Question: I am having some issues connection to an oracle DB using MS Access.
If I use SQL Developer to connect to the Oracle DB I see pretty much every table and view in the DB however when I connect using MS Access I only get a selected few.
I tough it was because the user didn't have Select privileges on the tables I need so I requested the privilege and after a moth of waiting I finally got it but I still cant see the tables on the Access tool.
This is what I see on SQL Developer vs MS access. I need SFMFG.PWUI_CHAR_DEF_EXT to show on access table manager. Any help to solve this mystery is greatly appreciated.

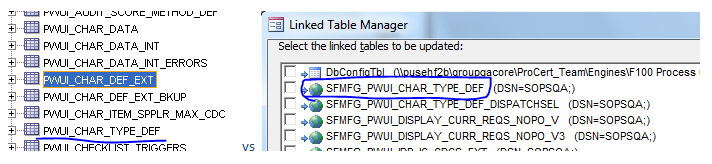
Answer: Using Access 2010, if I select External Data ==> ODBC Database ==> Link to the datasource by creating a linked table, I get a windows dialogue of all the available datasources. When I log in to the one I want, I see the names of all the tables I am authorized to select from.
The Linked Table Manager only shows the tables for which there are existing links.